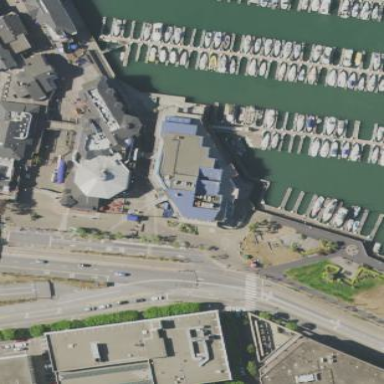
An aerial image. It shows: Aquarium building.